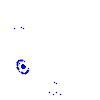
Particle: electron